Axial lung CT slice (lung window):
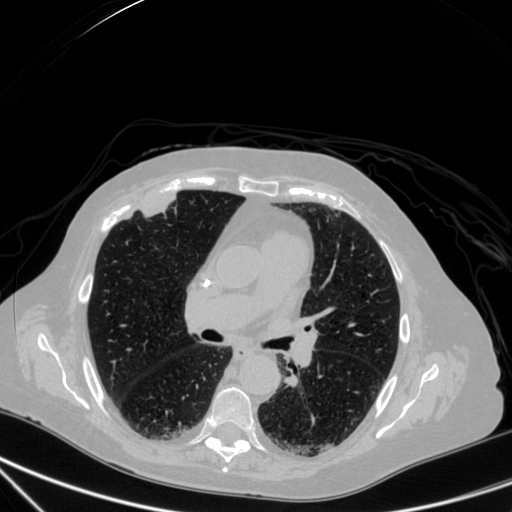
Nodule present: yes
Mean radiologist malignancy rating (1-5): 4